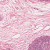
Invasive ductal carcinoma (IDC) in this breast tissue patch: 0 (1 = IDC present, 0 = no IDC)